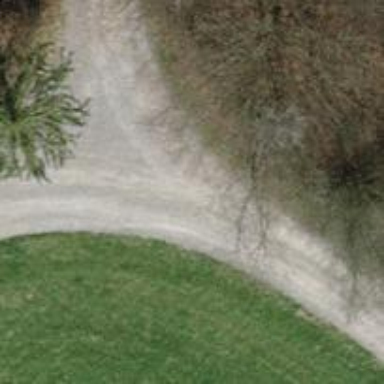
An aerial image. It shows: Unpaved track road.